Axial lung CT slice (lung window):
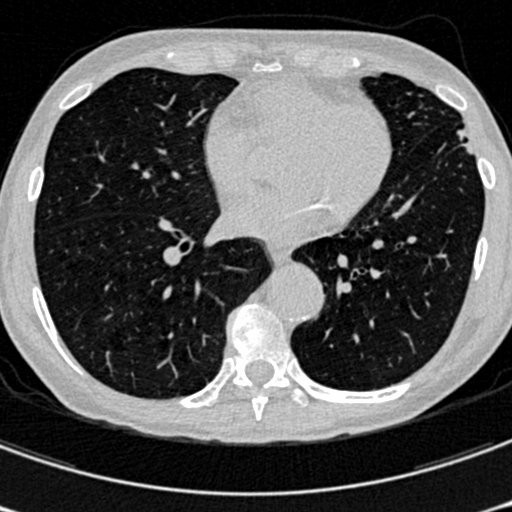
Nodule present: no